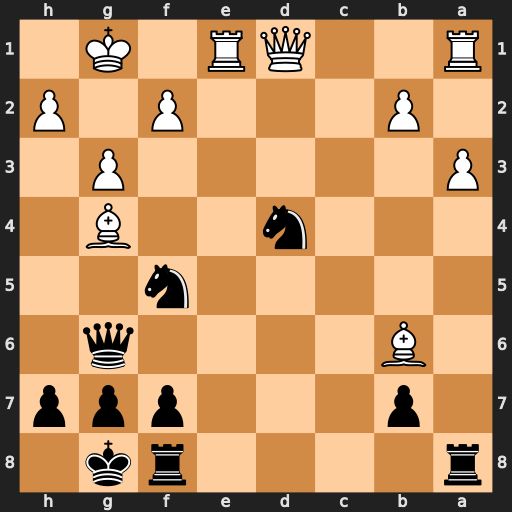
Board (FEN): r4rk1/1p3ppp/1B4q1/5n2/3n2B1/P5P1/1P3P1P/R2QR1K1
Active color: b
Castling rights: -
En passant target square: -
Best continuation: Qxb6 Bxf5 Nxf5